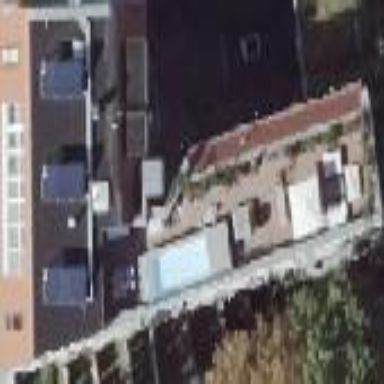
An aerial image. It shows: Residential building with unique double saltbox roof shape.